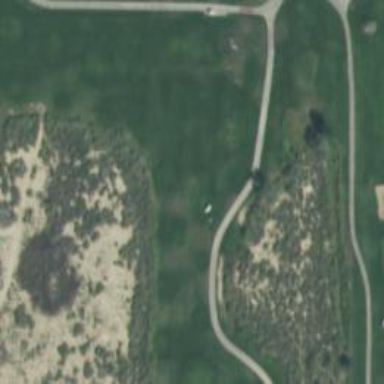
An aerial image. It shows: Golf tee.